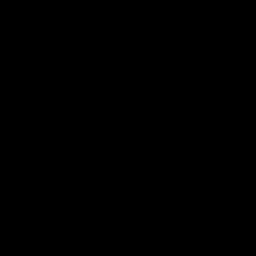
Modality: FA
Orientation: coronal
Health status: healthy
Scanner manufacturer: siemens
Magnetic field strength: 3 T
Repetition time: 10.6 s
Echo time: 0.092 s